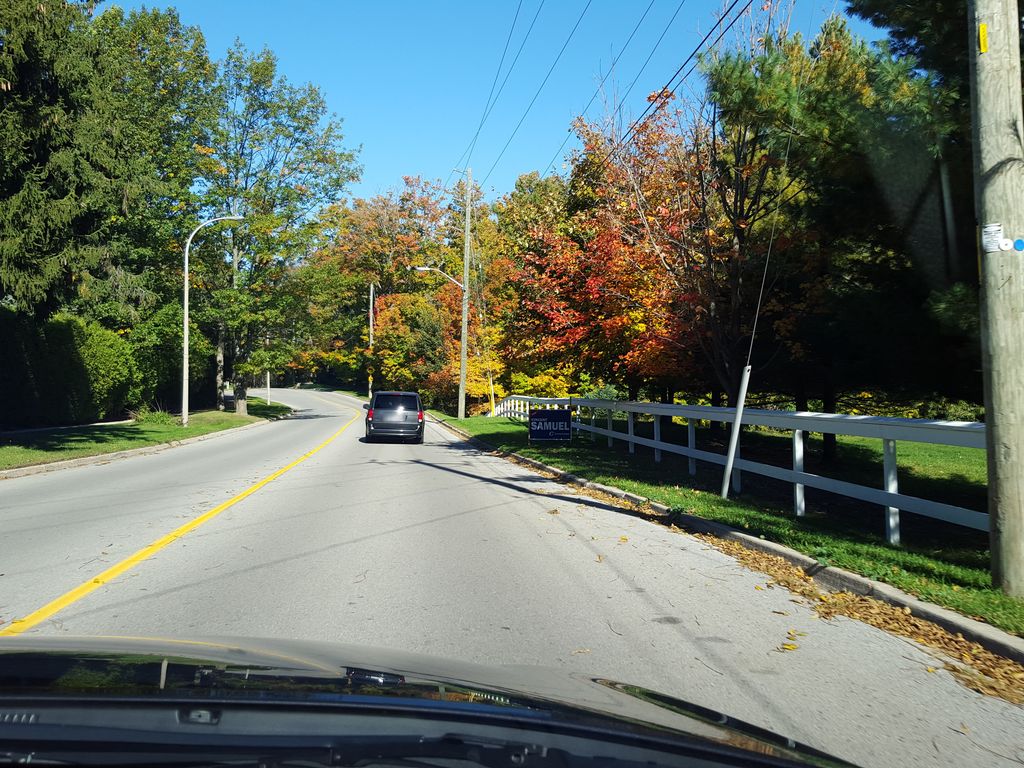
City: hamilton